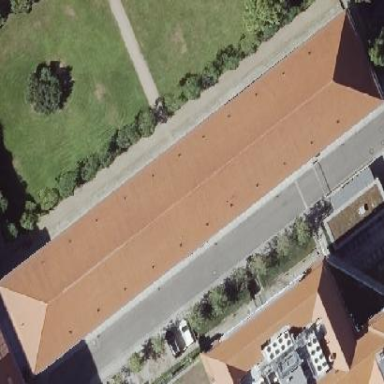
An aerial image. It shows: Government building with hipped roof made of red roof tiles.